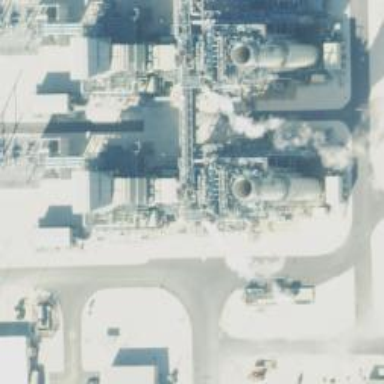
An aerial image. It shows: Gas-powered generator of the combined cycle type.